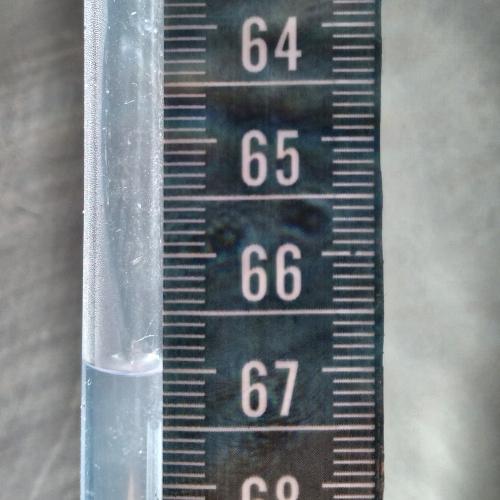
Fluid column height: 67.0 cm